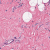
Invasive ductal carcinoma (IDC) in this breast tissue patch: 0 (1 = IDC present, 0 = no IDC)